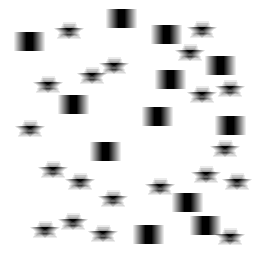
Squares: 12
Triangles: 0
Stars: 20
Total shapes: 32